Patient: sex F, age 76
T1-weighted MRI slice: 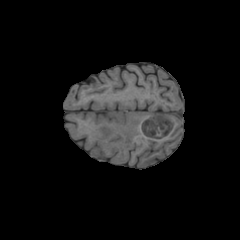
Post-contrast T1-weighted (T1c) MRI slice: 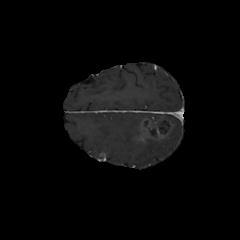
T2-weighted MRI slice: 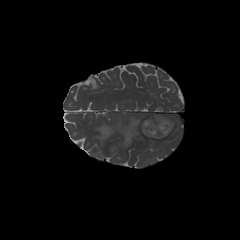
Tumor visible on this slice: yes
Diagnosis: Glioblastoma, IDH-wildtype
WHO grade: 4